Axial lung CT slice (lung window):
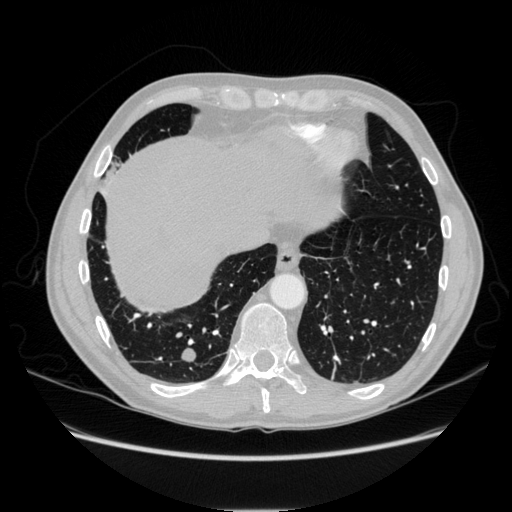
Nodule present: yes
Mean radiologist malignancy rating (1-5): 3.5